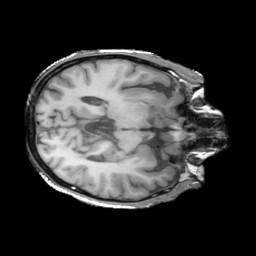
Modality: T1w
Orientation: axial
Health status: ill
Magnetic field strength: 3 T